Question: I have 'Seq[Seq[Byte]]' type defined in function parameter in Scala.
'''
def checkAllZeroElementsInTable(table: Seq[Seq[Byte]]) : Boolean = {
...
'''
When I give an argument of type 'Array[Array[Byte]]', I got Type mismatch error.
'''
val table = Array(Array<URL>
'''
This is the error message:

The simplest solution is to redefine the function, but I think this is not the best solution.
'''
def checkAllZeroElementsInTable(table: Array[Array[Byte]]) : Boolean = {
...
'''
Why this error, and how to solve this issue?
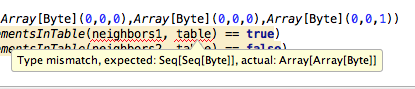
Answer: Surprisingly, Array is not a uence, at least through the usual means of inheritance as @Brian noted. But in addition -- the problem arises because you use and because of in scala.
First, compiler goes through all your code and happily moves bits and bolts. Now, if there is typecheck error it looks into a list of implicit conversions it allowed to perform in order to otherwise non-compilable code (one for them is 'Array => Seq'). So compiler sees 'Seq[Seq[Byte]]' on the left hand side and tries to apply that conversion. What it gots on the right hand side after such application? Right, it gots 'Seq[Array[Byte]]' which is not 'Seq[Seq[Byte]]'.

So this fix attempt has failed and eventially compiler bails out with that error: 'Type mismatch, blah blah blah'. As you already may guess, <URL>. But, in this example, scalac will happily typecheck and compile such code:
'''
def foo(seq: Seq[Array[Int]]) = println(seq)
foo(Array(Array(1)))
// WrappedArray([I@afb9176)
'''
The solution is, sadly, to use Seqs initially, because I don't think that manual conversion of enclosed array is a viable option for you.
EDIT: in fact, it also fails because there is no implicit conversion, which is aimed on converting collection's element, but if you will introduce one, you will be stopped by the mechanisms explained above (however, it can be solved with additional hassle)